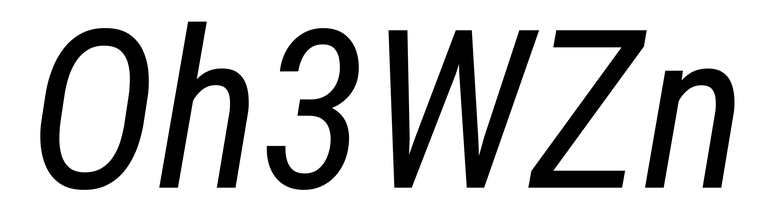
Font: Roboto-Italic_Condensed_Italic